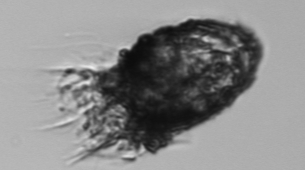
Label: Stenosemella_pacifica